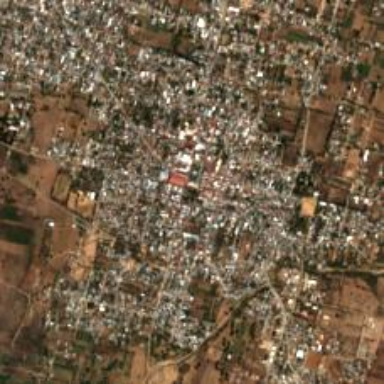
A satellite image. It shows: Town.